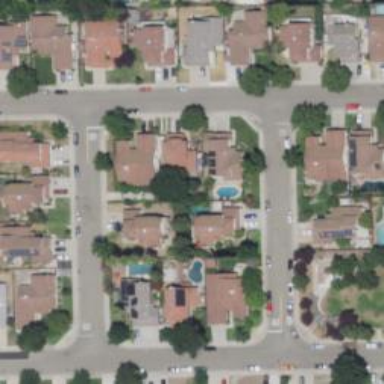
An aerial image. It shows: Neighborhood.